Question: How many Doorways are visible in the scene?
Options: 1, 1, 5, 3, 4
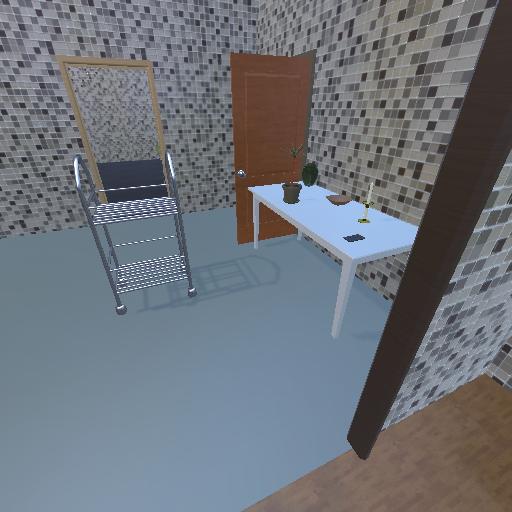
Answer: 1